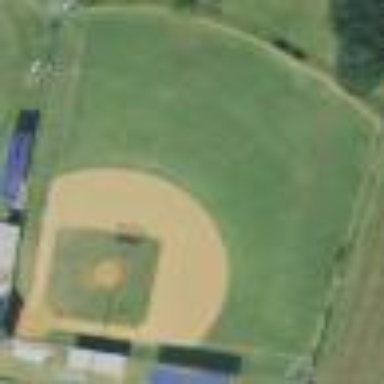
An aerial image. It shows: Grass pitch designated for baseball. The outfield measures 150 feet.